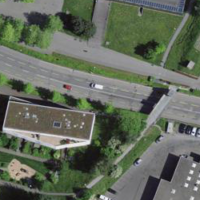
EUNIS habitat code: 54
Species observed at this site:
Juglans regia
Dactylis glomerata
Melilotus albus